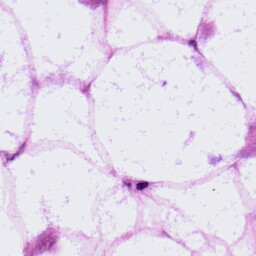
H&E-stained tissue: LymphNode